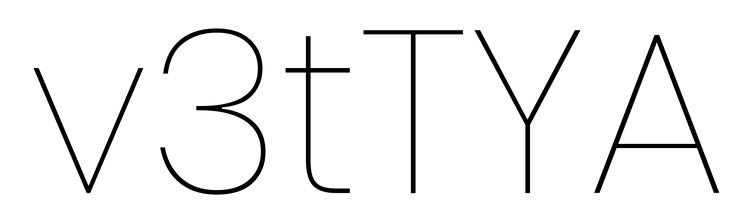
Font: Poppins-Thin